RGB frame:
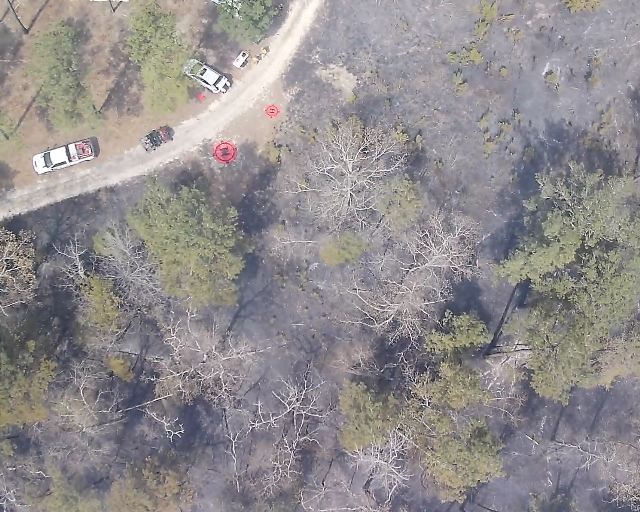
Thermal frame:
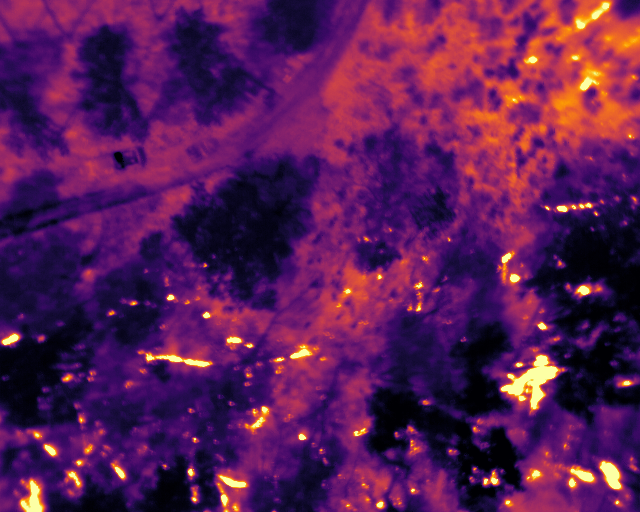
Captured: 2026-02-26 03:41:37
Pixels at or above 80 °C: 1908 (fraction of frame: 0.005823)